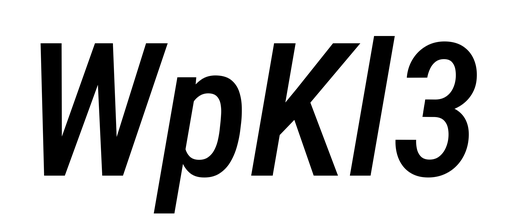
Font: Roboto-Italic_Condensed_Medium_Italic